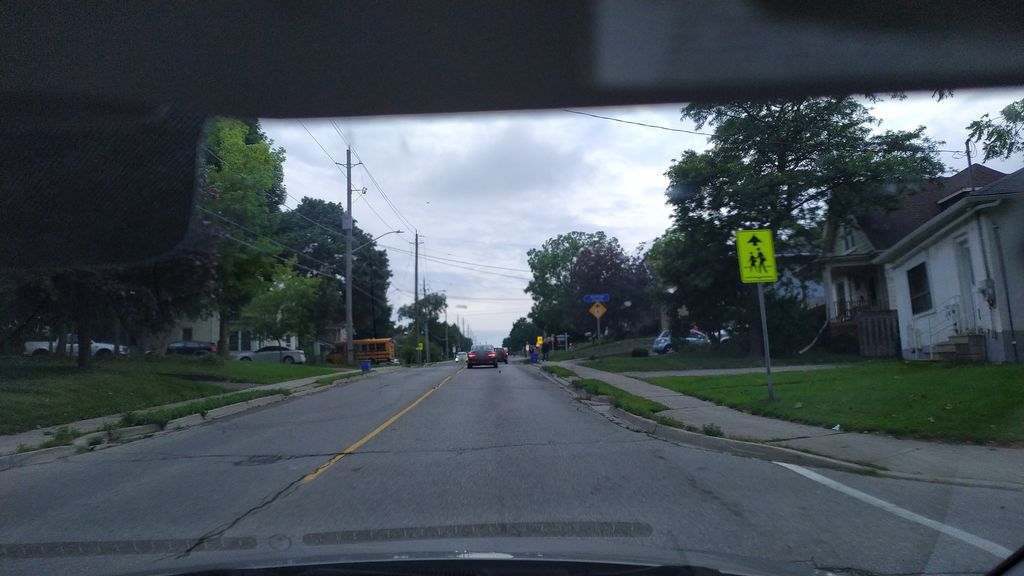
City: kitchener-waterloo